Question: Still working on my planner/calendar application. I'm nearly done, I got some of the harder parts working but I'm stuck at one more difficult part. I want to show my events in a grid according to their start time.
It doesn't show in this picture, but pretend there's a column with hours (8am - 11pm or so) at the left of the 25th. If an event starts at.. say, 1pm, I would like it to show somewhere in the middle of the page. If an event starts at 8:30 am, it should show between 8am and 9am.

I guess I do this with tables, but I was wondering if there's another way. Is this doable with plain html/css, perhaps some Javascript? Any suggestions on what the best way would be to achieve this? If I use a table, I'm still not sure what would be the best way to do this. A cell for every thirty minutes? I have access to the start and end time of each event from my view. An event array (in this example, the 25th) looks like this:
'''
Array
[1] => Array
(
[title] => Ethiek
[description] => Ethiek: Opdracht 1
[time_start] => 11:30:00
[time_end] => 12:00:00
)
[2] => Array
(
[title] => Project Management
[description] => Test: Project Management
[time_start] => 15:00:00
[time_end] => 16:00:00
)
[event_count] => 2
'''
I appreciate any advice you can give me. Thanks a lot!
EDIT: Started a bounty on this because I'm still stuck and I would appreciate some feedback.
I've been breaking my head over this and I honestly can't figure out the best way to do this. First of all, I think the reason I'm stuck is the way I read out my events from the db/array. This is the code I have to display the events as seen in my screenshot, don't mind my complex arrays:
'''
foreach($details[0] as $key => $detail)
{
echo "<div class='grid'>";
$header = "<p class='detail_header'>";
$header .= ucfirst($dates[0][$key]['name']) . ", " . $key . " " . $init['curr_month_name'];
$header .= "<img src='" . base_url() . "assets/images/create_event.png' alt='Plan iets'></p>";
echo $header;
for($i = 1; $i <= $details[0][$key]['event_count']; $i++)
{
echo "<div class='event " . $details[0][$key][$i]['type'] . "'>";
echo "<p class='event_title'>" . $details[0][$key][$i]['title'] . "</p>";
echo $details[0][$key][$i]['description'];
echo "</div>";
}
echo "</div>";
}
'''
It's a bit of a mess, not to mention that I have the same code another time to fix some exceptions. But more importantly.. I feel like those loops don't allow me to make a lot of modifications to it. I tried adding two divs for AM and PM so I could split up the events in before-noon and afternoon blocks, and then just display the time on the event (to avoid having to work with a thousand blocks of 15 minutes). But yeah.. That didn't work out since it would put a couple of 'PM' divs if there is more than one event in the afternoon.
I'm tempted to just leave it like it is for now and just display the start/end time in the event divs.. until I figure out a better way to read them from the array and display them.
Any help/suggestions appreciated. Thanks.
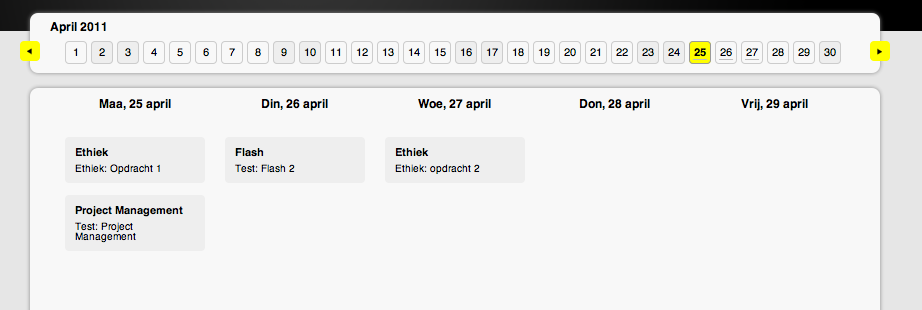
Answer: I'm actually also doing this right now. My solution was to go with <URL>-like divs.
First, I define a series of constants: Start time to display, end time to display, columns per hour, total columns. In my app's case, these variables are configurable by the user.
Second, I query an array of events that I need to deal with. These include a start time and end time, plus the details I want to display. I'll be using <URL> to popup details that hover, so data to populate those is also included in this query.
Now, the 960.gs concept. The basis for a grid is knowing that you have X amount of space to display your content...with 960, it's 960 pixels. Mine is more custom, but this provides the concept. You can divide this by quite a few numbers, which becomes the basis for how to split the grid. Using this approach, I can easily define a column from grid_1 to grid_4, and it will take a width that is a commensurate percentage of the overall width (i.e. on a 16 column layout doing a 4 column div would cover 25%) It's cross-browser compatible, and doesn't require an overt amount of clear divs. You just need to make the numbers add up to match the amount of columns you want to work with.
Now, I begin by doing the math to figure out how much time each column represents. I assemble each day using a foreach loop: I start with the hour of the display start time and increment up. If the start_time of an event equals the incrementer, I start a div that's styled appropriately based on my coloring criteria. Likewise, if my end time <= the incrementer, I stop the div and define the column's width in the id. Obviously, at the end of the loop, I do an incrementer++. Repeat per day that you display.
My concept is doing this on an time basis for a weekly type calendar. But the overall idea could easily be modified for a month-style calendar or even for a day calendar.
Tables definitely make this easier (version 1 was tables) but it can be done either way if you have the patience.